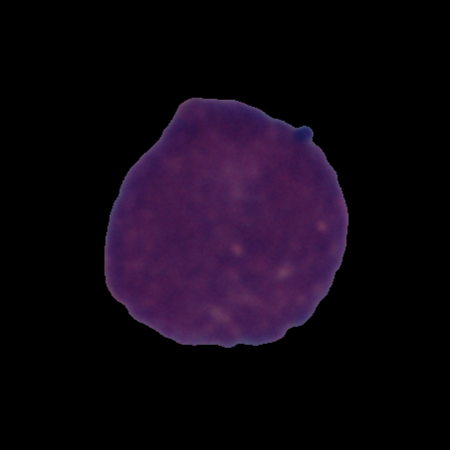
Label: healthy